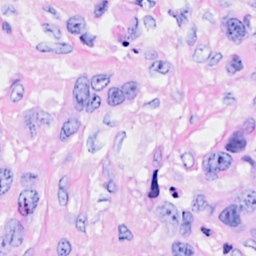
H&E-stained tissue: Breast